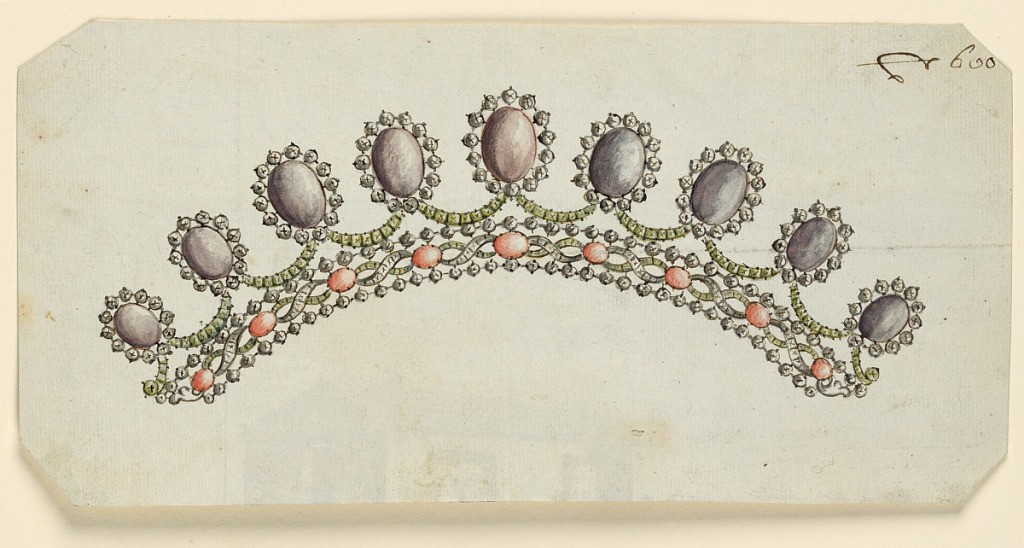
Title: Design for a Coronet
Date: ca. 1820
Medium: Pen and sepia ink, brush and watercolor on light blue paper
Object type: Drawing
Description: Jewelry design for a coronet (small crown). Below is a band framed above and below by rows of beads and at the sides by a leaf; it contains two entwined ribbons with red diamonds above every other crossing point. The cresting has nine sapphires framed by rows of brilliants, upon the points of inversed circles. Bevelled corners.